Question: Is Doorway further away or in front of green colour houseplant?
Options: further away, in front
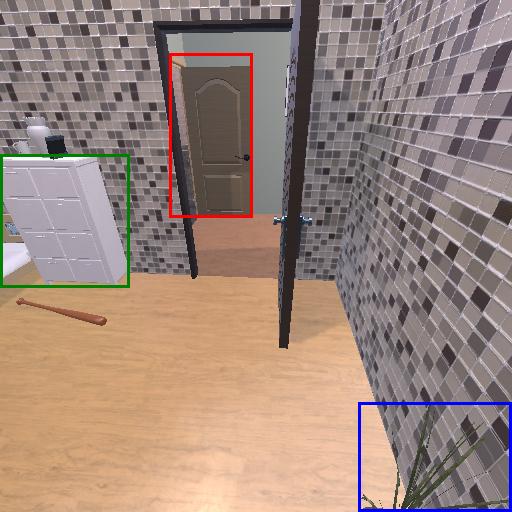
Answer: further away